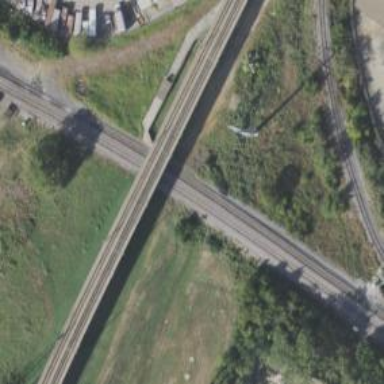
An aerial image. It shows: Site related to railway infrastructure.